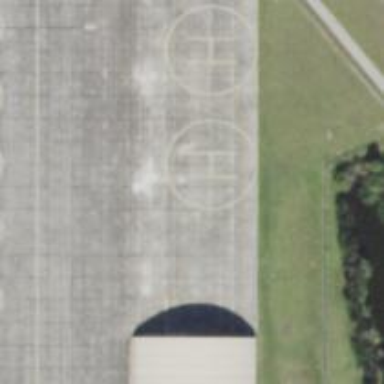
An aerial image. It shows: Image of helipad at airport.